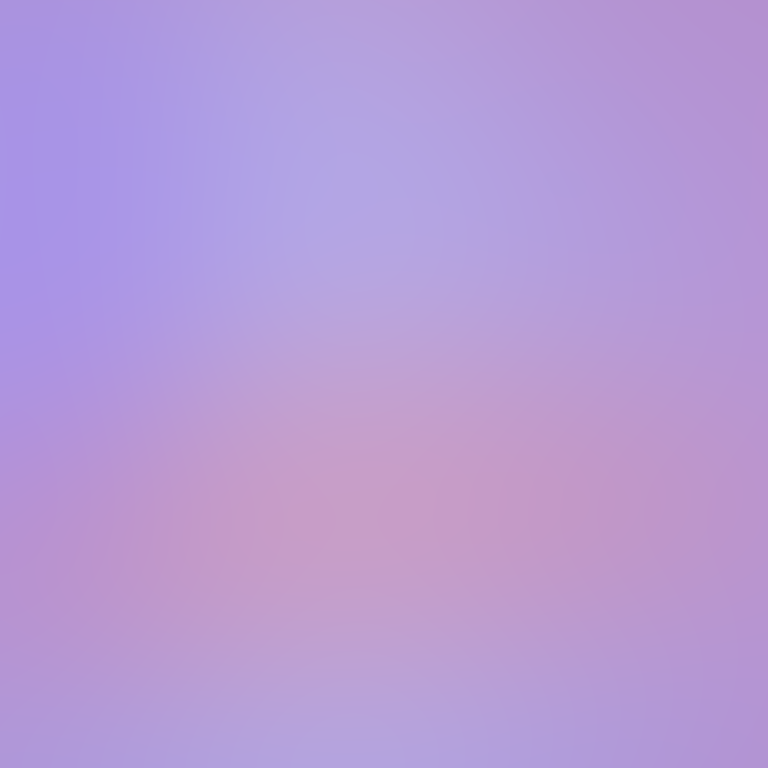
Abstract light effect, smooth gradient from soft lavender to gentle pink, serene atmosphere, diffuse glow, no room, no furniture, no objects.